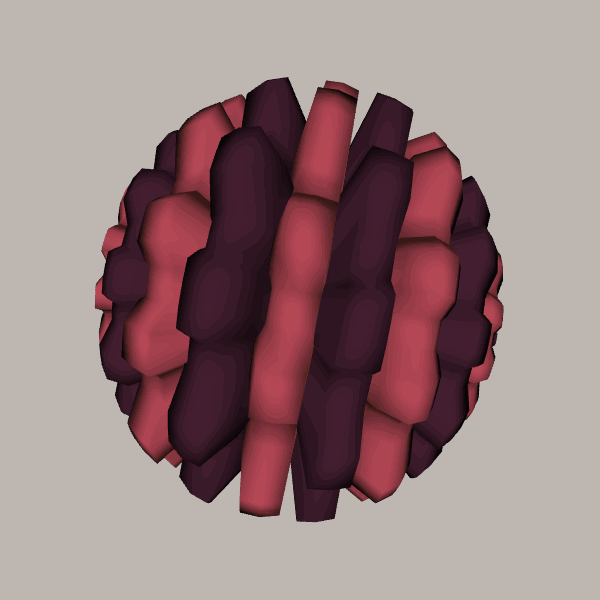
Background: light